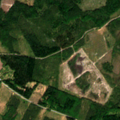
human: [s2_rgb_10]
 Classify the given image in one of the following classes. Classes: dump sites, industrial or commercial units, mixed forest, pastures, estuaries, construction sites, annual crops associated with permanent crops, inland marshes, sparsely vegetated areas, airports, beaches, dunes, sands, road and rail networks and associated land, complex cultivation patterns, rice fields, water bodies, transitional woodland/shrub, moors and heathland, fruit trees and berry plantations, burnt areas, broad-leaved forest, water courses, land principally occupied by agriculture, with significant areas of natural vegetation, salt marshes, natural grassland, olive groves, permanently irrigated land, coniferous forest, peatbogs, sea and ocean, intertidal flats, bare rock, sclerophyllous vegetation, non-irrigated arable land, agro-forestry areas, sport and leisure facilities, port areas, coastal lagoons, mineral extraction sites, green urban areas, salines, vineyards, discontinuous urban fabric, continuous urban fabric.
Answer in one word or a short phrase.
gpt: coniferous forest, mixed forest, transitional woodland/shrub